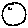
Label: moon